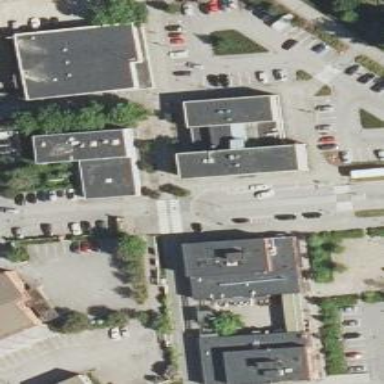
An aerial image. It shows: Government office.